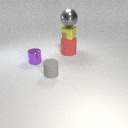
large red rubber cylinder below small yellow metal cube